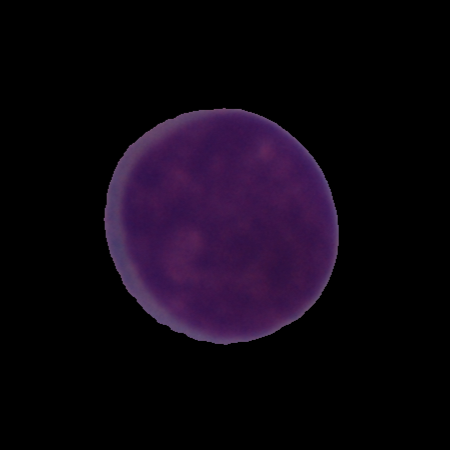
Label: cancer